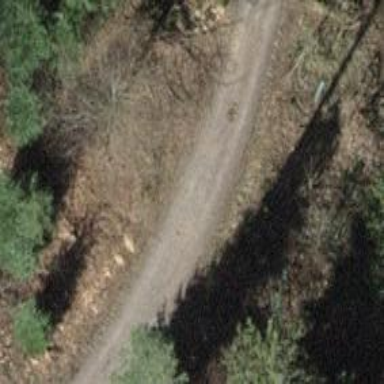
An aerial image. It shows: Gravel track with grade 2 tracktype.